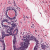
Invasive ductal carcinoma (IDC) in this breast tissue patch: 0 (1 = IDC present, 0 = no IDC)